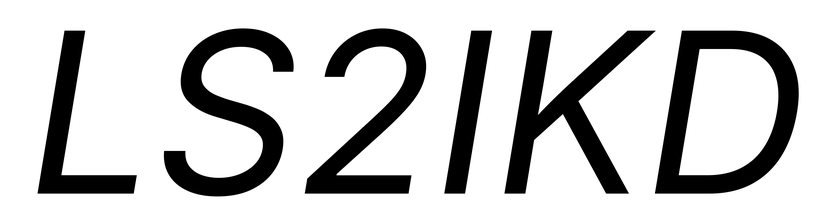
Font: Inter-Italic_Italic